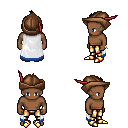
a pixel art fantasy rpg character, male body template, human, dark skin, white trimmed cape, gold greaves, black mohawk hairstyle, leather cap, bracelets, gold boots, four views (front, back, left, right), 2x2 character sprite sheet, small pixel art, hard edges, no anti-aliasing